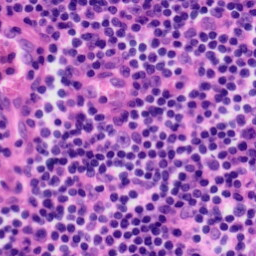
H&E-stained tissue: Tonsil